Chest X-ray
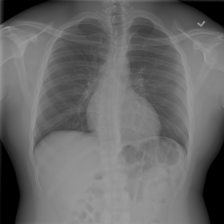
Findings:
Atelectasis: negative
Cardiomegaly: negative
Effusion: negative
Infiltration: negative
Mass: negative
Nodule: negative
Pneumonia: negative
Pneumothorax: negative
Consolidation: negative
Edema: negative
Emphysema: negative
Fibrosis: negative
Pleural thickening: negative
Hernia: negative